Aerial crown-view tile of a tropical tree (Barro Colorado Island, Panama), acquired 20250715:
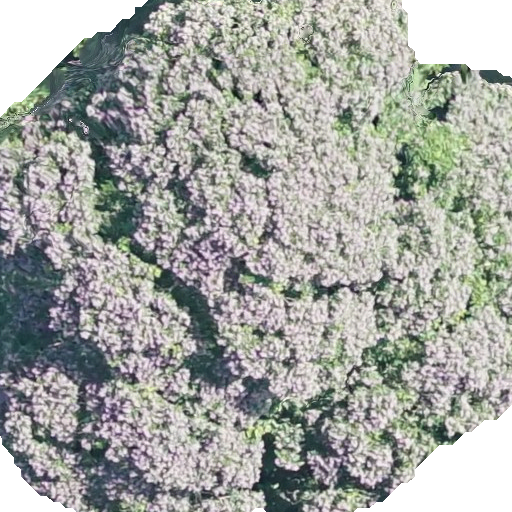
Species: Dipteryx oleifera
GBIF accepted scientific name: Dipteryx oleifera
Crown area: 397.617 m²